Question: I trying out using regEx to split a String which gives me an array with 2 items in it.
I am only really interested in the first element, however the debugger is reporting that it has nothing in(in yellow circle on screenshot) it but has a "value" of the item I matched in my Regex. (highlighted in blue on screenshot)

How do I programmatically get to the value?
Here is the code I am using:
'''
//Handle Related description by stripping off data relating to it
String[] descriptionShortened=jsonObject.getString("description").split("^.*[^Related]");
String descriptionintro=descriptionShortened[0].toString();
descriptionList.add(descriptionintro);
'''
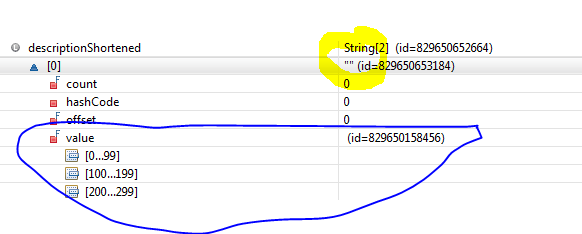
Answer: [^Related] Matches a which matches everything except the letters R, e, l, a, t, e, d. Your regex will match anything and that's why the first element of the array is empty. If you wanted to a string that has everything before the string "Related", just call
'''
descriptionShortened = jsonObject.getString("description").split("Related");
'''
Everything before the string '"Related"' will be in the first element in the array that is returned. For instance, if 'jsonObject.getString("description")' returns '"abcdRelatedefgh"', the code above would return an array '{ "abcd", "efgh" }'.
In regards to your first question and the screenshot, that String really is empty. The value is a pointer, but it's pointing to empty space. Every String has a value field, but that doesn't mean that it's not empty.